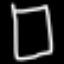
Label: square